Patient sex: M
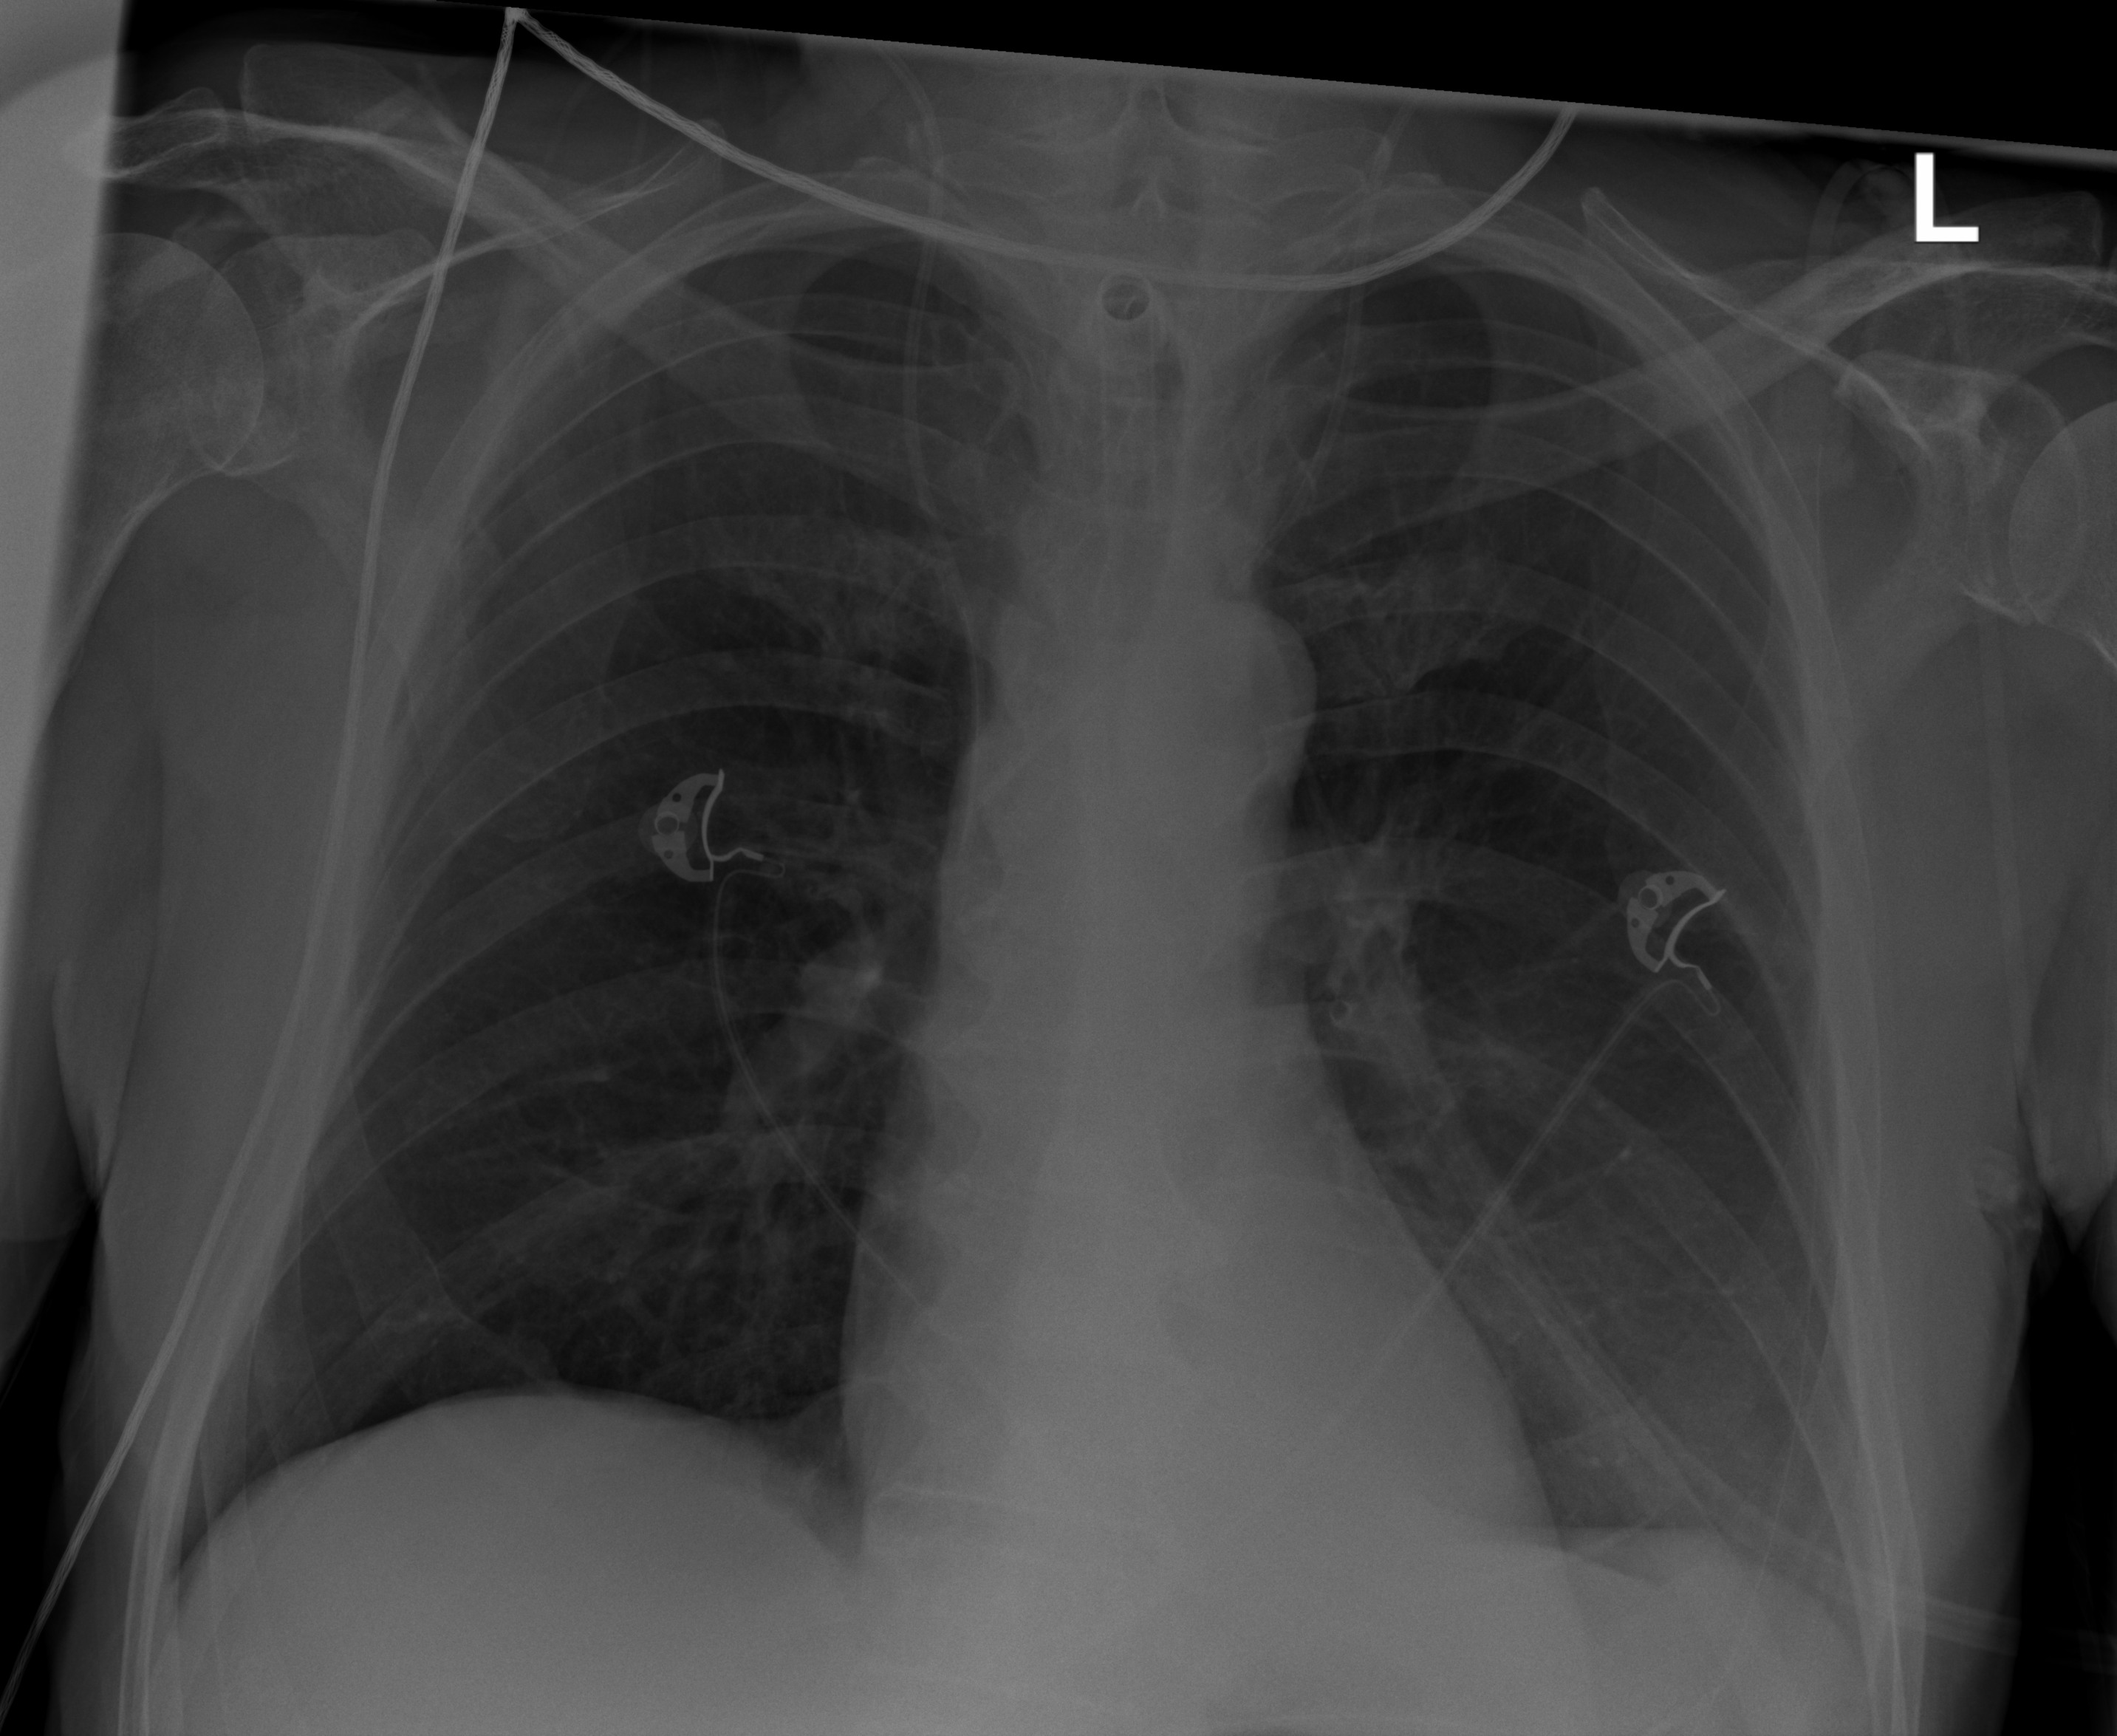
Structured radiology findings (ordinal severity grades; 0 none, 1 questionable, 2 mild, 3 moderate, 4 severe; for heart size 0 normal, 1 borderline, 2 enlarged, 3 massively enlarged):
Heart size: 0
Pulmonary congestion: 0
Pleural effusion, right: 0
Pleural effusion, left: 2
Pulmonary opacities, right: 0
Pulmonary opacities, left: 0
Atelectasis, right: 0
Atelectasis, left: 2